Question: Sorry for such a basic question, but I cannot figure it out:
The Google Developper Tool shows me a warning icon on the bottom left, but when I click on it, no warnings are displayed.
How can I display these warnings ? Is there a setting that is wrong or is Chrome just messed up on my machine ?
In this example I see that there are 12 warnings, but non of them is showing, no matter if I filter by 'all', 'warnings' or any other.

Thanks for your help!
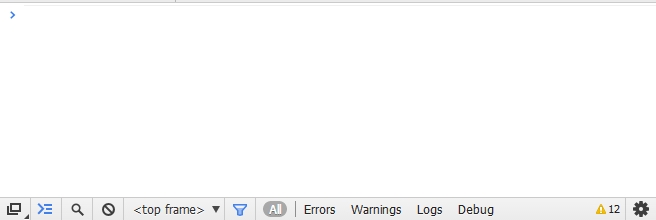
Answer: Check if you have no any filter active on the search field just over that icon.